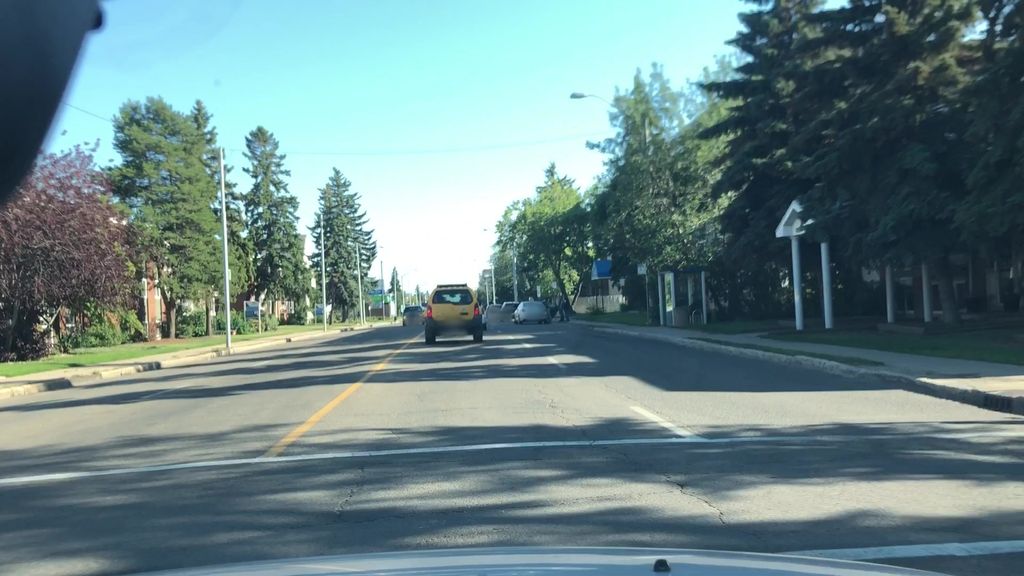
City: edmonton